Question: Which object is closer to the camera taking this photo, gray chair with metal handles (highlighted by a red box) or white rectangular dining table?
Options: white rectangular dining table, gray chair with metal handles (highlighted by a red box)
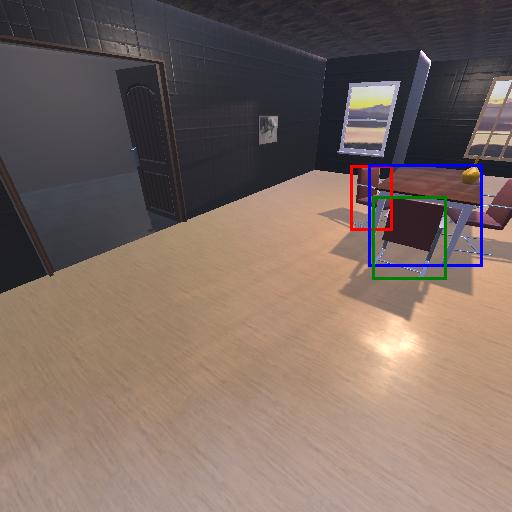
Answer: white rectangular dining table